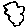
Label: cloud